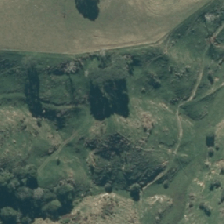
Land cover: grose_broom